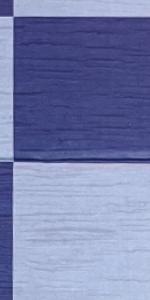
Label: Empty